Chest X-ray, PA view. Patient: 44 years old, sex F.
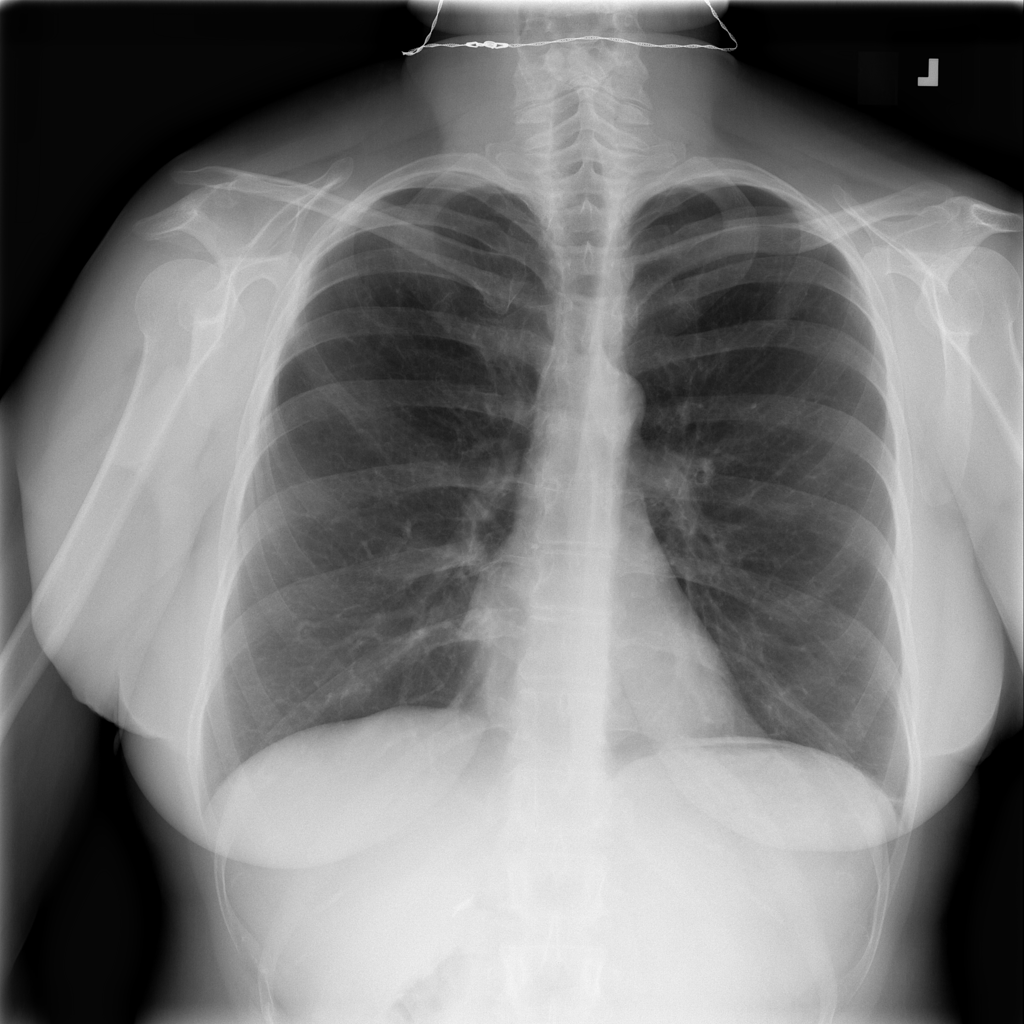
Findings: Atelectasis